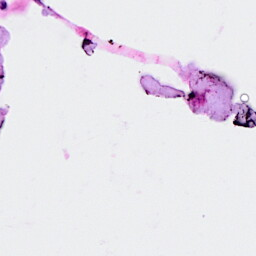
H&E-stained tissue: Breast